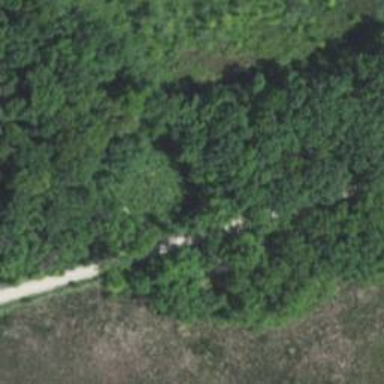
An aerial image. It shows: Natural path.